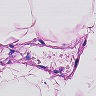
Metastatic tissue present: no